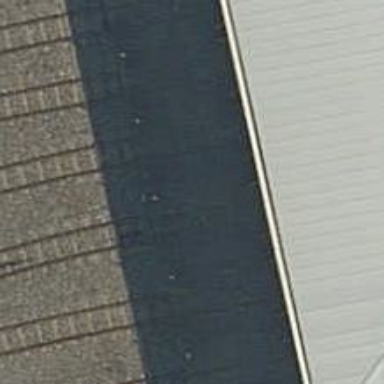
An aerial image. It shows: Yard with electrified contact lines.